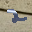
Label: 2